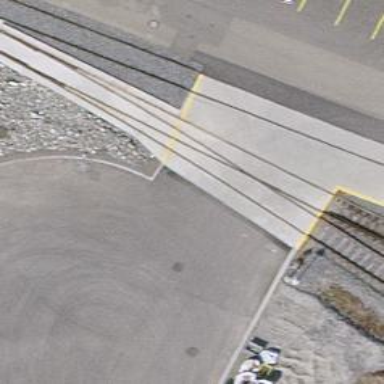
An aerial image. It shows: Railway level crossing.